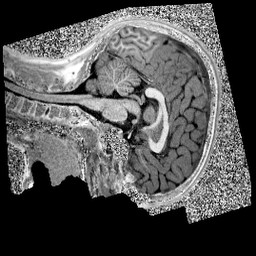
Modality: UNIT1
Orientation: sagittal
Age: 12
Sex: male
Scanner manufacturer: siemens
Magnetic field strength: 3 T
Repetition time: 4 s
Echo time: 0.00299 s